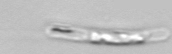
Label: Guinardia_striata